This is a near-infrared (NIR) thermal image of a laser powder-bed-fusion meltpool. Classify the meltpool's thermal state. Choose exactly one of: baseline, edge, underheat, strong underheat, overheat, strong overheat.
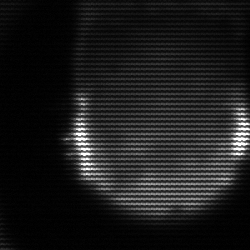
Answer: edge